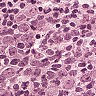
Metastatic tissue present: no